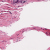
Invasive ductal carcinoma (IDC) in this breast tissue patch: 0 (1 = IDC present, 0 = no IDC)